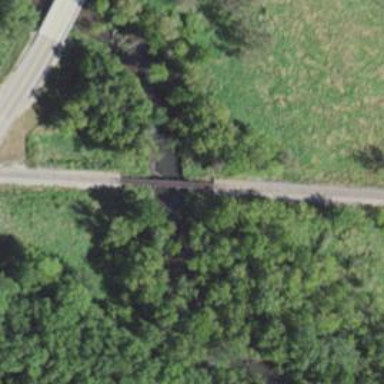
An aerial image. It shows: Single-track railway bridge.